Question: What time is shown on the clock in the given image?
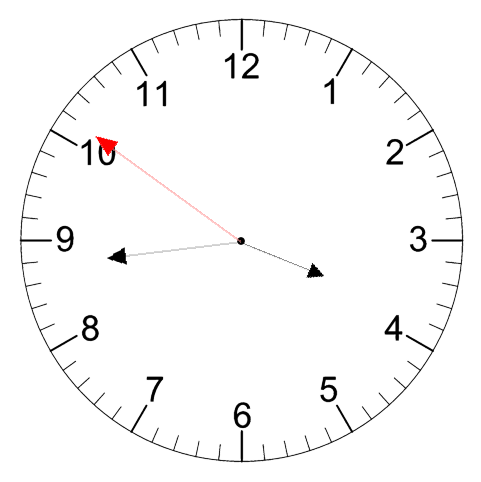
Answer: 03:43:51